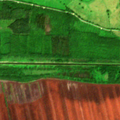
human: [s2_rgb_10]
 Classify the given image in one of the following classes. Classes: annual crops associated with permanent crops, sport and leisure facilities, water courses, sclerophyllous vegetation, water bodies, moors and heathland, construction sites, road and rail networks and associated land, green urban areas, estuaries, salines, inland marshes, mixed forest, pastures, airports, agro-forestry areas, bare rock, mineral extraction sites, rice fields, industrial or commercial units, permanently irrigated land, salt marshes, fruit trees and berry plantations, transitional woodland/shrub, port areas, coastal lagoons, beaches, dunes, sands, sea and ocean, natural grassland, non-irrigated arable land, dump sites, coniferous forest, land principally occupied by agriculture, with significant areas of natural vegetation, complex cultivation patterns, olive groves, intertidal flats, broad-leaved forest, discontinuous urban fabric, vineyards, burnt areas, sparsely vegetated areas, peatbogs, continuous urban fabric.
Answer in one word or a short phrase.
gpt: road and rail networks and associated land, pastures, coniferous forest, peatbogs